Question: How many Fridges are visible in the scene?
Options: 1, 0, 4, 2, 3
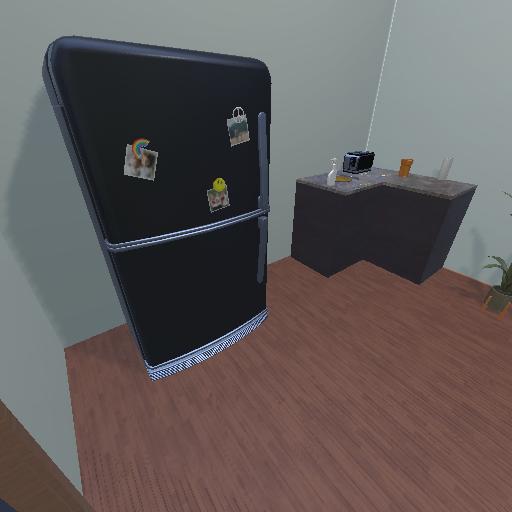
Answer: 1